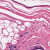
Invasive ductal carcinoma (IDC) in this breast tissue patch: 0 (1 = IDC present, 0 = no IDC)